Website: slack
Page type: review-order
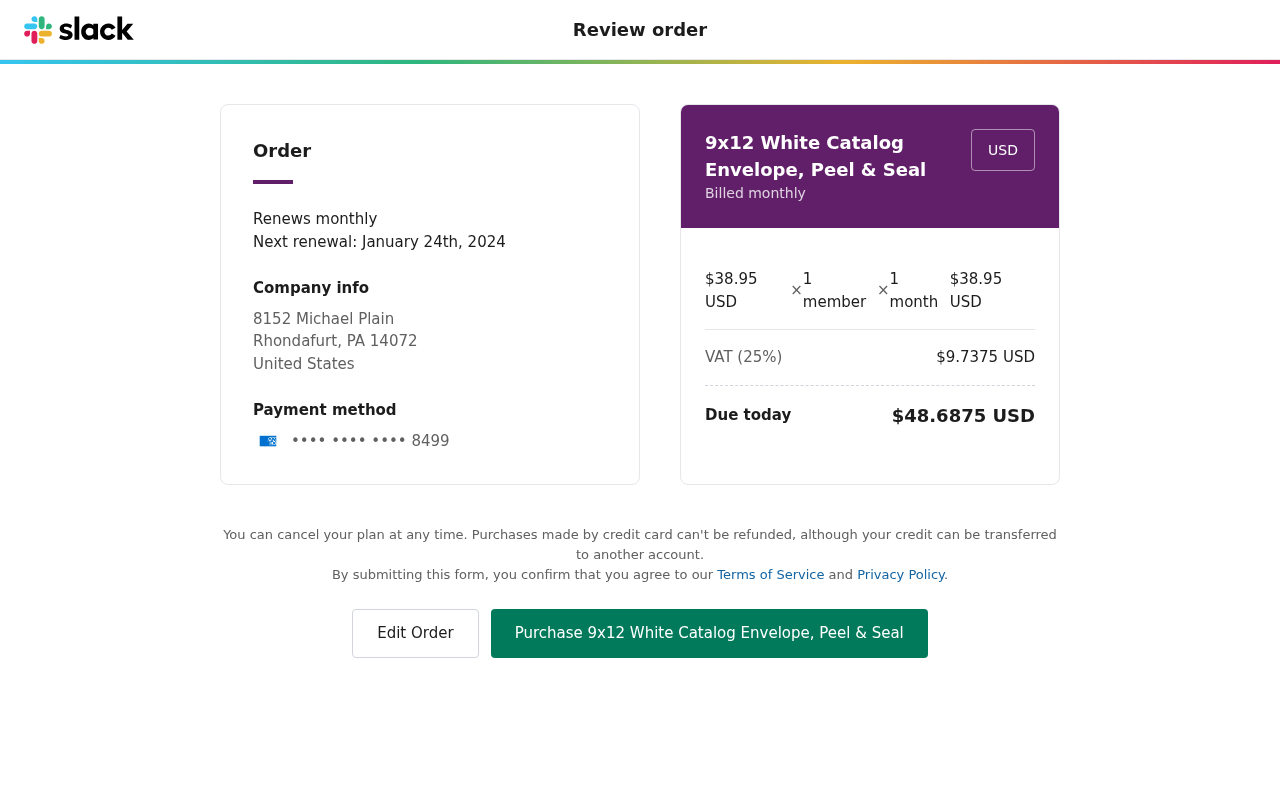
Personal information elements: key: PII_CARD_LAST4
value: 8499
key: PII_CITY_STATE_ZIP
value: Rhondafurt, PA 14072
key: PII_COUNTRY
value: United States
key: PII_STREET
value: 8152 Michael Plain
Product elements: key: PRODUCT1_NAME
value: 9x12 White Catalog Envelope, Peel & Seal
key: PRODUCT1_PRICE
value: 38.95
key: PRODUCT1_QUANTITY
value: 1
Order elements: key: ORDER_RENEWAL_DATE
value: January 24th, 2024
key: ORDER_SUBTOTAL
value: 38.95
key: ORDER_TAX
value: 9.7375
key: ORDER_TOTAL
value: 48.6875